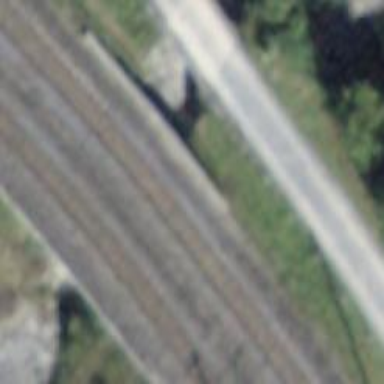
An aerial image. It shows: Narrow-gauge railway track with electrified contact line. The railway has one track.